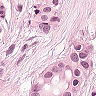
Metastatic tissue present: yes